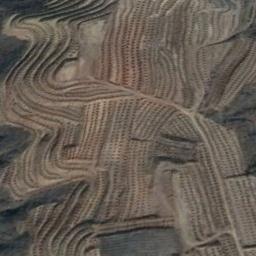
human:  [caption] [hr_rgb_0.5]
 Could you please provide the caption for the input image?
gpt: A large layer of brown and green mixed terraces .

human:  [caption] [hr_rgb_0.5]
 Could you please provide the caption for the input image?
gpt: There are many green plants on the terrace .

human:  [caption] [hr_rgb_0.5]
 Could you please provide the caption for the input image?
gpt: There is a path between the terraces leading to a building .

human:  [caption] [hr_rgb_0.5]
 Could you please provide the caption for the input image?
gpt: The bare terrace is next to some trees .

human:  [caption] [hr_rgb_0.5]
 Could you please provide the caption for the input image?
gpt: There are many brown terraces arranged neatly .